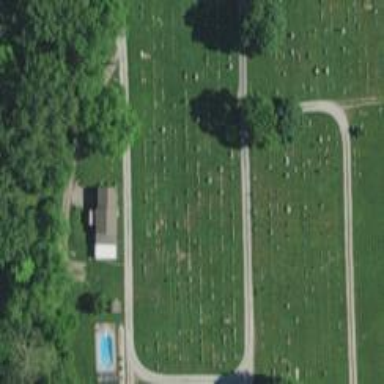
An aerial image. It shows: Cemetery.